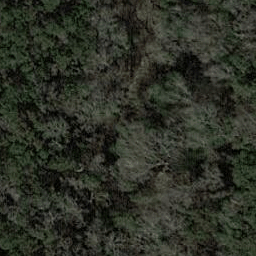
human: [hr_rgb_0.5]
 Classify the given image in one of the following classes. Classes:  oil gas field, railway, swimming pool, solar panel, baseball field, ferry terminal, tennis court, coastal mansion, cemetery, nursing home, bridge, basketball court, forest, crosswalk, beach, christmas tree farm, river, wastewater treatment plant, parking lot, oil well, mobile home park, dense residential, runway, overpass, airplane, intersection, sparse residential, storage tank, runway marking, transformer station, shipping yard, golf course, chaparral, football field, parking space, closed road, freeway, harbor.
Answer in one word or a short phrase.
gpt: forest